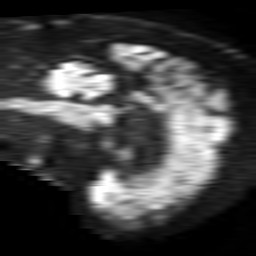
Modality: TRACE
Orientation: sagittal
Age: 82
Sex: female
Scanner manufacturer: philips
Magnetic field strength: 1.5 T
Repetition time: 4.6 s
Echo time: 0.0745 s